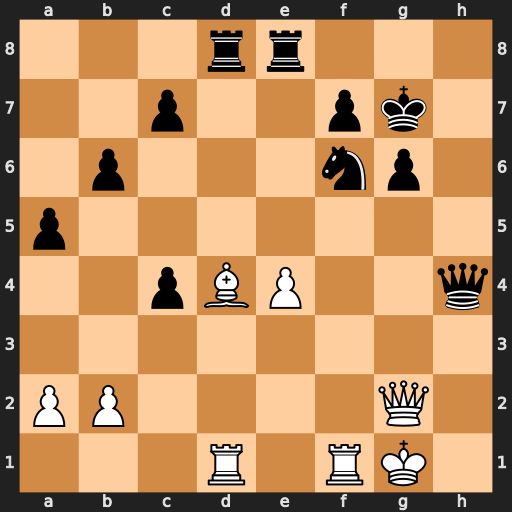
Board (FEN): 3rr3/2p2pk1/1p3np1/p7/2pBP2q/8/PP4Q1/3R1RK1
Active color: w
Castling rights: -
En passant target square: -
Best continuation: Bxf6+ Qxf6 Rxf6 Rxd1+ Rf1